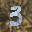
Label: 3